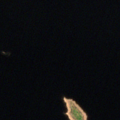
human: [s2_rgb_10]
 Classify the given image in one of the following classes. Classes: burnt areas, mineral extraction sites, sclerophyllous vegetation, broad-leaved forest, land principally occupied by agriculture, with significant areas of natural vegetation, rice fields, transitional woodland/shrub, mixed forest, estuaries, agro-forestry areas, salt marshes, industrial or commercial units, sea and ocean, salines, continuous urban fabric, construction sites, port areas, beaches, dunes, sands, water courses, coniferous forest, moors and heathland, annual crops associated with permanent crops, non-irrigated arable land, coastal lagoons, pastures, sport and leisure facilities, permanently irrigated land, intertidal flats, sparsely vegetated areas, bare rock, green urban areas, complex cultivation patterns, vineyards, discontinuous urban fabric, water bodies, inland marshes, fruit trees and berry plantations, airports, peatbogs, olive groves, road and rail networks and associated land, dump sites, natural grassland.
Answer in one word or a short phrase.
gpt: sea and ocean